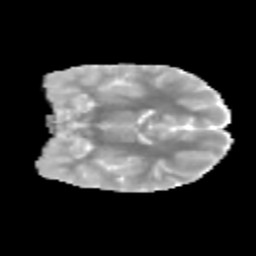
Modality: MD
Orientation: coronal
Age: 10
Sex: female
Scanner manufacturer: siemens
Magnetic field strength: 3 T
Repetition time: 3.8 s
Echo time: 0.07 s